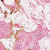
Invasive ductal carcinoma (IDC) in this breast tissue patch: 0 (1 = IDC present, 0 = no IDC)